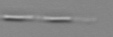
Label: Leptocylindrus